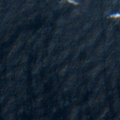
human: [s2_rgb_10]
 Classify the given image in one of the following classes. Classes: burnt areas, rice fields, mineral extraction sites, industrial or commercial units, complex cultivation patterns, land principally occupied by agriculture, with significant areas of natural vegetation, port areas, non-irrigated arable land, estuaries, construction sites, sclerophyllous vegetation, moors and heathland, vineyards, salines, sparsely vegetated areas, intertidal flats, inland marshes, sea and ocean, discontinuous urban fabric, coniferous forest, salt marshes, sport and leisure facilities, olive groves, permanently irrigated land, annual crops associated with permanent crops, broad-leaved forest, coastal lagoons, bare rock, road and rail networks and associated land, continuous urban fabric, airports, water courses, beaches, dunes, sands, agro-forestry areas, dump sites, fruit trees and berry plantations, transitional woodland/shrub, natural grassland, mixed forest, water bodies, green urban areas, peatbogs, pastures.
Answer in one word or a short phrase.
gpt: sea and ocean